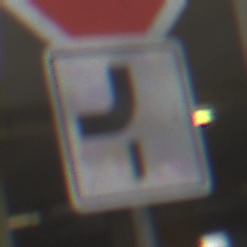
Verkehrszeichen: VerlaufVorfahrtsstrasse7
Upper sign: Stop
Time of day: Midday
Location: Roofed (Urban)
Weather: Overcast
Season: NotSpecified
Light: Artificial